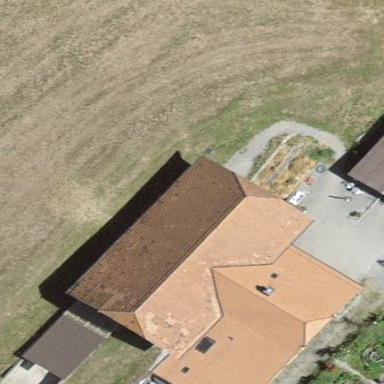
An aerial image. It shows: Farm building.